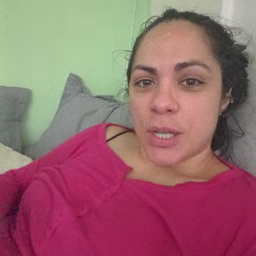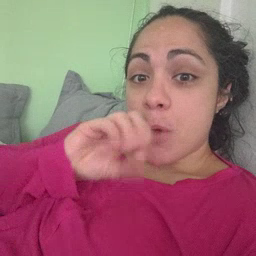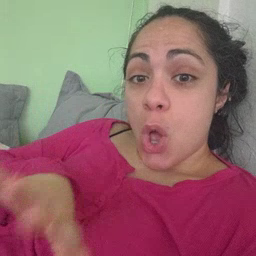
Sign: blow